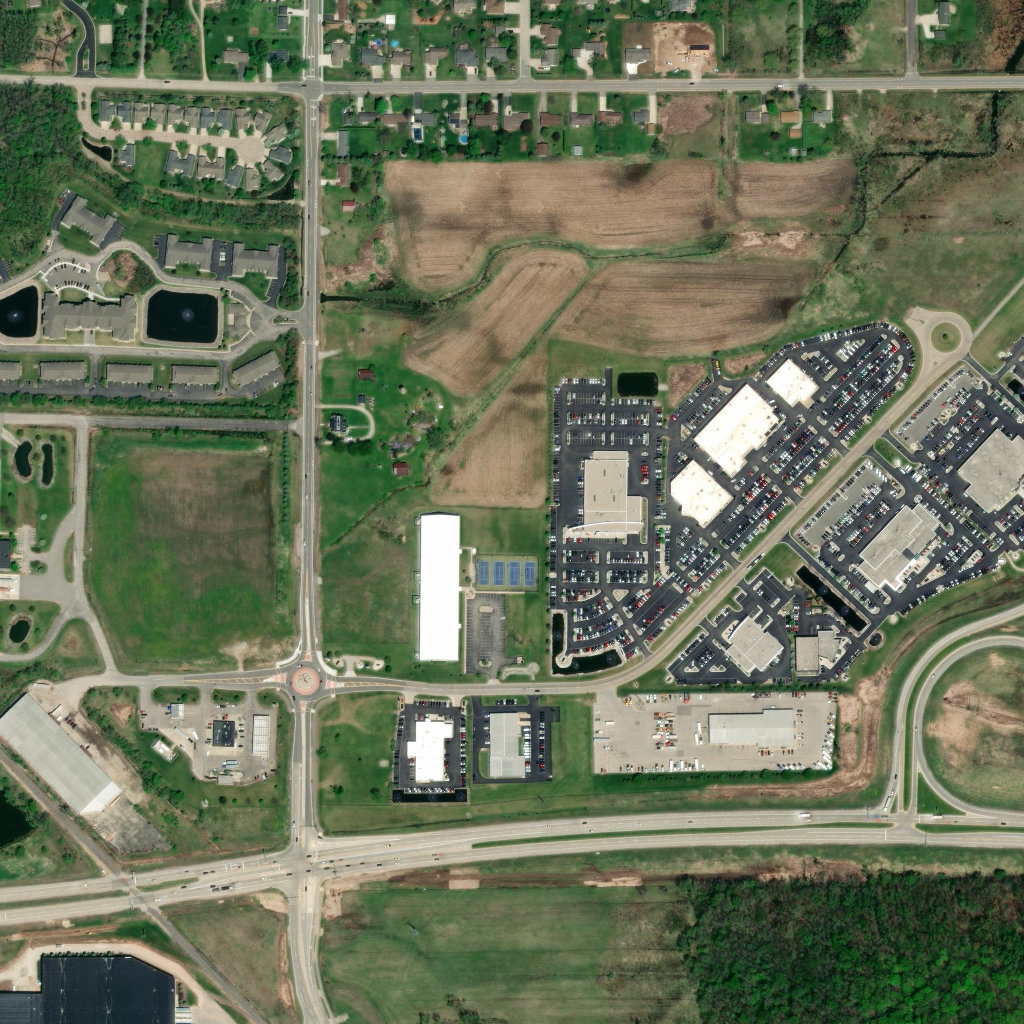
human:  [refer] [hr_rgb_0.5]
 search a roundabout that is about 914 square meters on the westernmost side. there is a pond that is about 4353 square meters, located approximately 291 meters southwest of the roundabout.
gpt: <box>[[28, 64, 31, 68, 0]]</box>

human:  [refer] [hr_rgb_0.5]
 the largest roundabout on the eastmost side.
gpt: <box>[[89, 30, 95, 35, 0]]</box>

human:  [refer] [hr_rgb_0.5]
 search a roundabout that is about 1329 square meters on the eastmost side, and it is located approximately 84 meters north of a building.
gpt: <box>[[89, 30, 95, 35, 0]]</box>

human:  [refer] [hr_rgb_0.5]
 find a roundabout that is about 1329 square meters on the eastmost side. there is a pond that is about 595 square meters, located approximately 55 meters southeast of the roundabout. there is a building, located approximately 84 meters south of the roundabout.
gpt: <box>[[89, 30, 95, 35, 0]]</box>